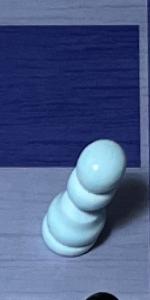
Label: Pawn_White